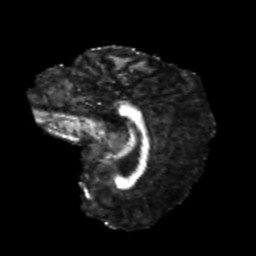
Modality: FA
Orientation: sagittal
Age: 25
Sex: female
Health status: healthy
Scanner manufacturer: philips
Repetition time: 7.389 s
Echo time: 0.08599 s